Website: macys
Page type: gifting
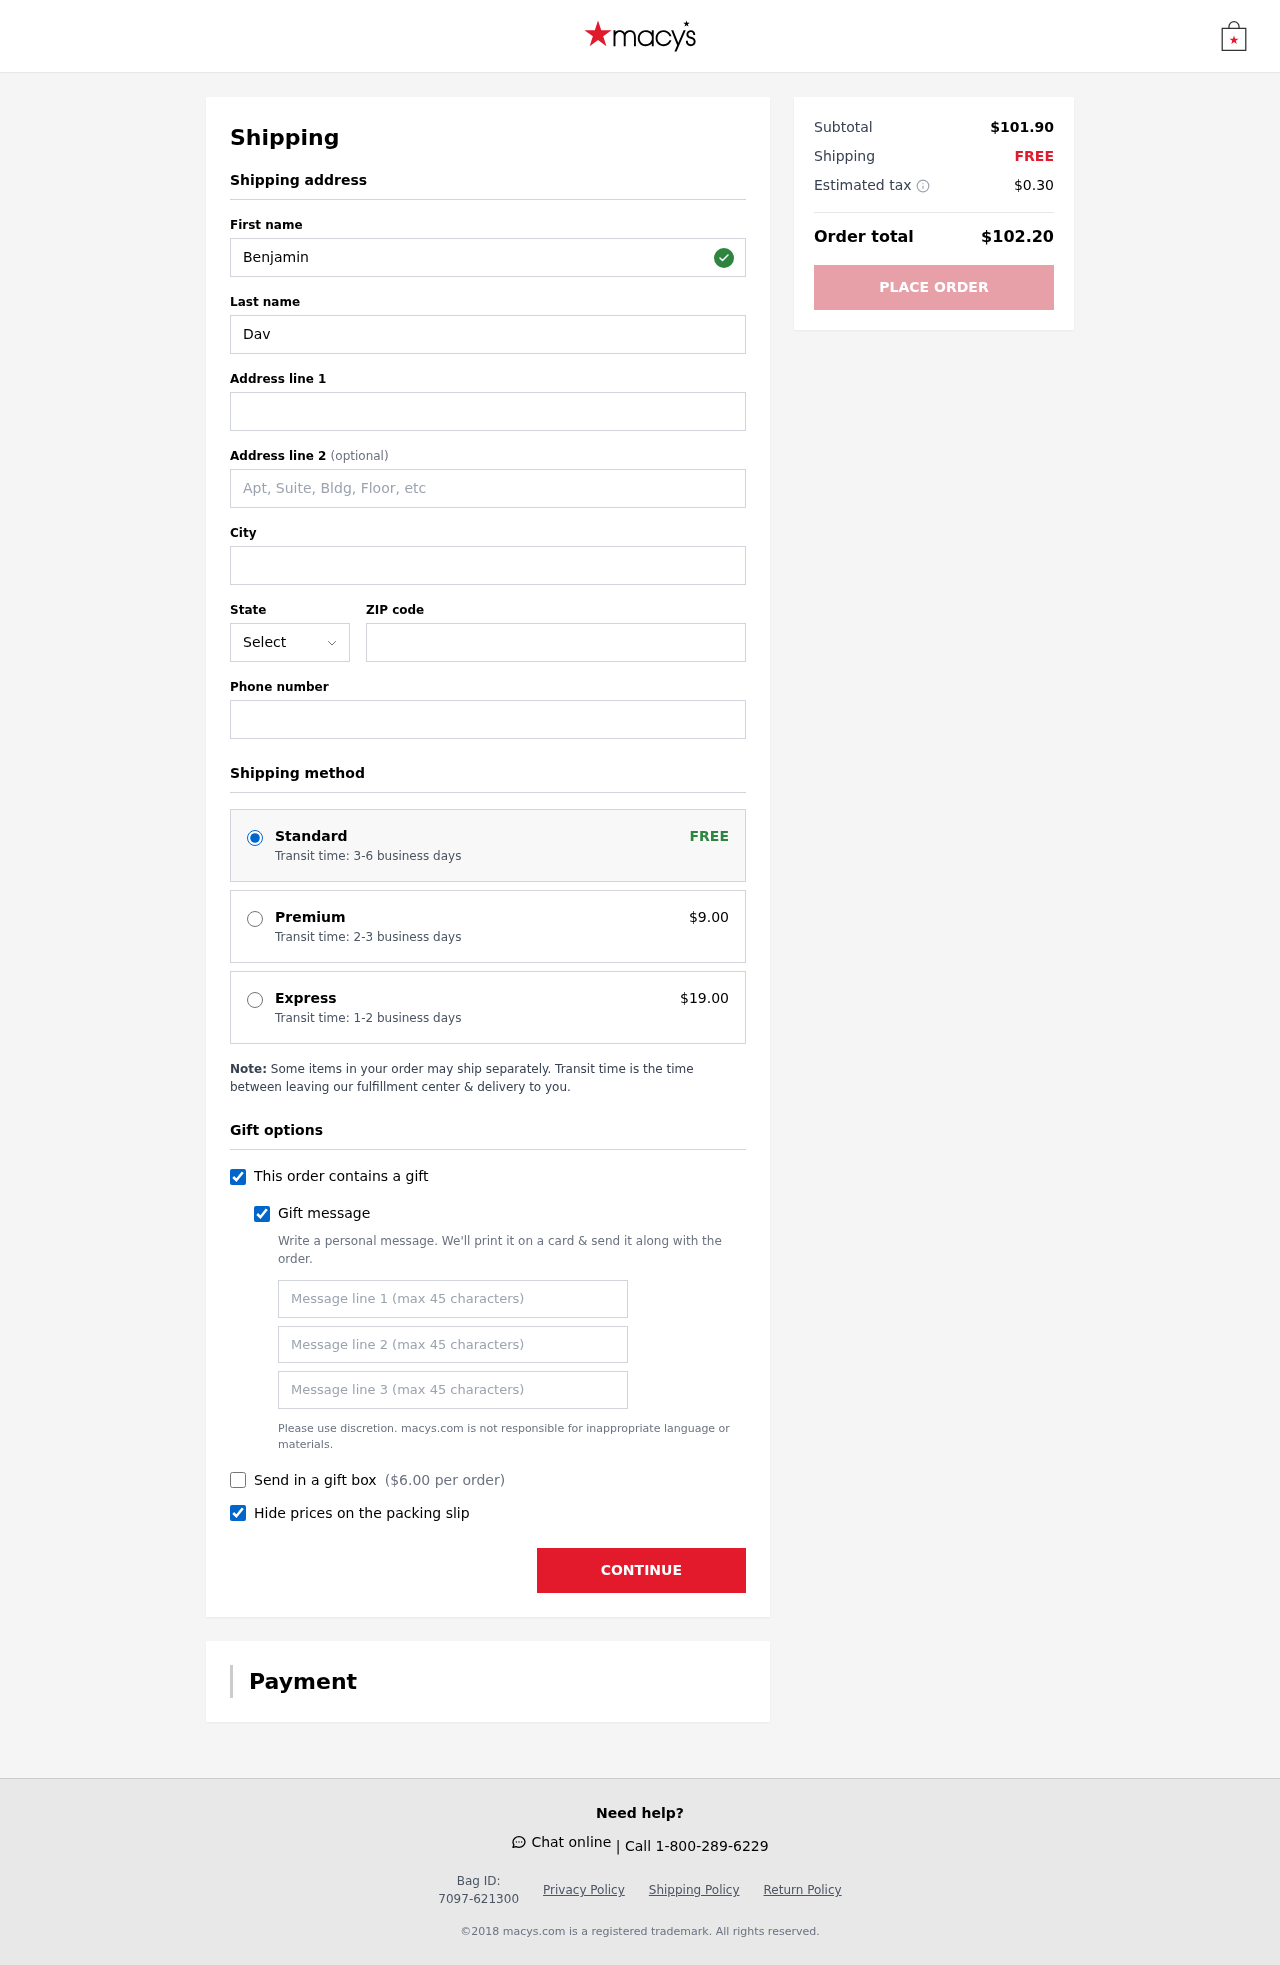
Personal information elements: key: PII_STATE_ABBR
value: DC
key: PII_FIRSTNAME
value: Benjamin
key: PII_LASTNAME
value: Davis
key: PII_STREET
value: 36541 Christopher Freeway Suite 611
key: PII_CITY
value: Pachecoport
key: PII_POSTCODE
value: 25793
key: PII_PHONE
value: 4446319609
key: PII_GIFT_MESSAGE
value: Hey Jeffrey, I saw these cool trainers and thought they’d be perfect for all your adventures! I can’t wait to see you rocking them. Enjoy! - Benjamin
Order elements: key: ORDER_SHIPPING_STANDARD
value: Transit time: 3-6 business days
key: ORDER_SHIPPING_PREMIUM
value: Transit time: 2-3 business days
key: ORDER_SHIPPING_PREMIUM_PRICE
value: $9.00
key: ORDER_SHIPPING_EXPRESS
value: Transit time: 1-2 business days
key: ORDER_SHIPPING_EXPRESS_PRICE
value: $19.00
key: ORDER_GIFT_BOX_PRICE
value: $6.00
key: ORDER_SUBTOTAL
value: $101.90
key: ORDER_SHIPPING_COST
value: FREE
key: ORDER_TAX
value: $0.30
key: ORDER_TOTAL
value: $102.20